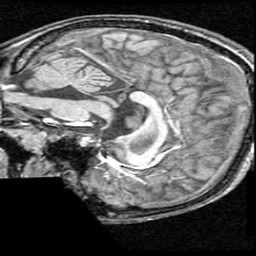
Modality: T1w
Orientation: sagittal
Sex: male
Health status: ill
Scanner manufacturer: ge
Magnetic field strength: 1.5 T
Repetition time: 21 s
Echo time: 0.008 s